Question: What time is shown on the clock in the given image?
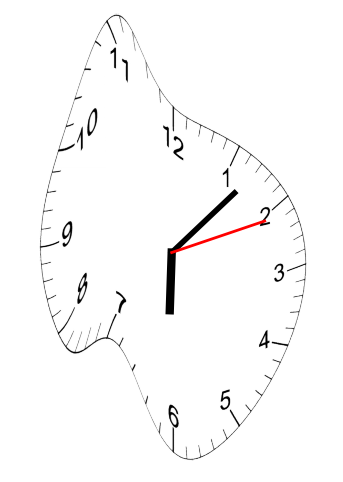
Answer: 06:07:11